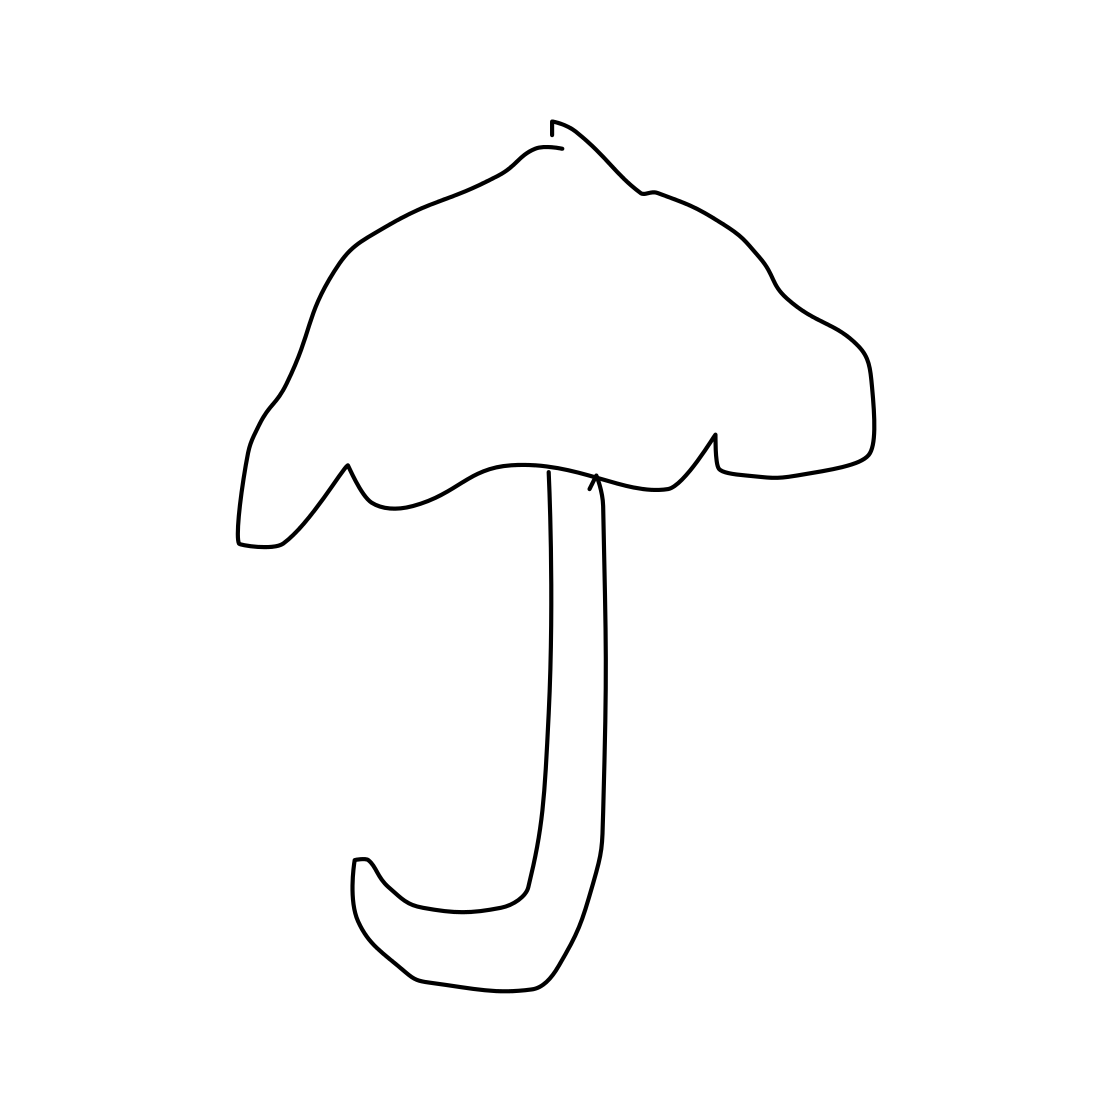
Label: umbrella